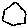
Label: hexagon